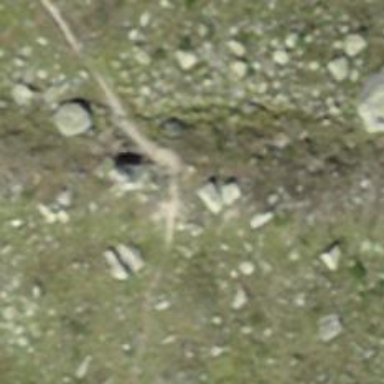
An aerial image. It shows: Path.